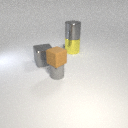
large yellow metal cylinder to the right of large gray metal cube